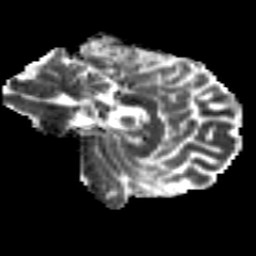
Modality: MD
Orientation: sagittal
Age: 25
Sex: male
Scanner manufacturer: siemens
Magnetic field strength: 3 T
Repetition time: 8.8 s
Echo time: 0.085 s